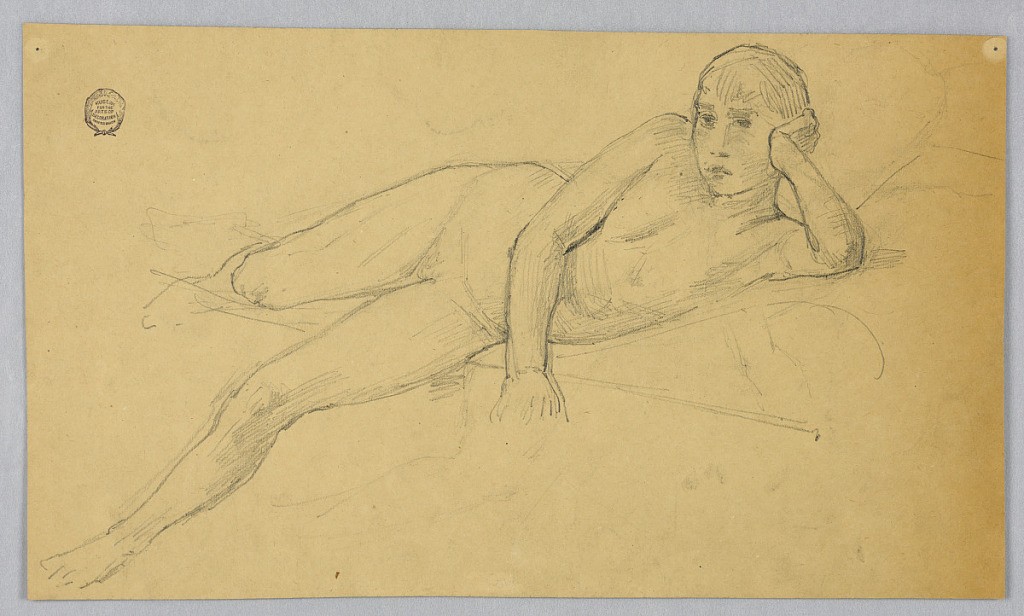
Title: Study of Nude Figure
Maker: Francis Augustus Lathrop, American, 1849–1909
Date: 1893–94
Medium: Graphite on cream paper
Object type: Drawing
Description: The boy is shown lying on his left side and leaning on his left arm on a couch. The right hand and the left leg hang downward. Verso: vertically, scheme of an oblong with arched top.